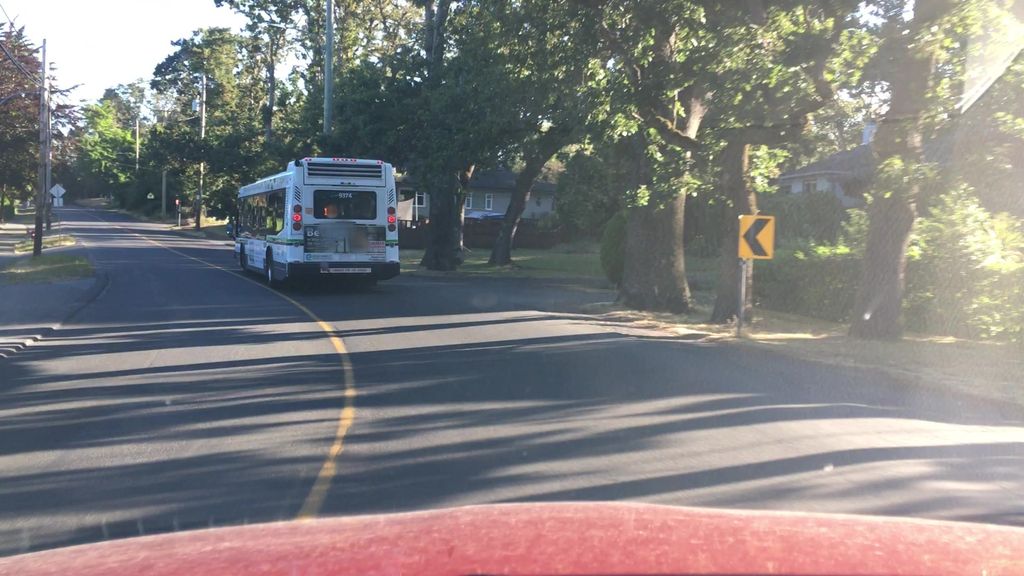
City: victoria